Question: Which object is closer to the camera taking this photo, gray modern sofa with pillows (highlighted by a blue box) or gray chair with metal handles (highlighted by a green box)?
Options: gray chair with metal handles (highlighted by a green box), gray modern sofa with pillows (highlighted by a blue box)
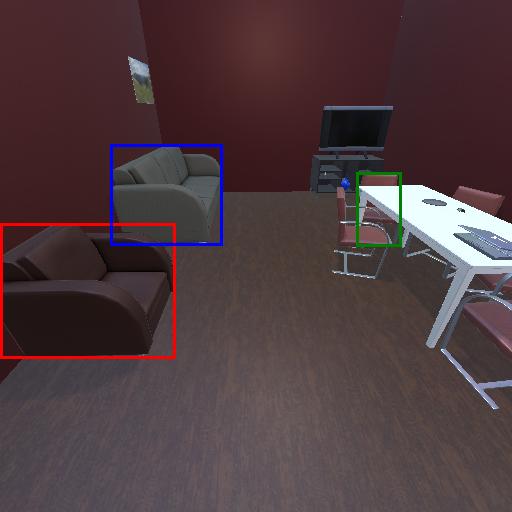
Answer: gray chair with metal handles (highlighted by a green box)